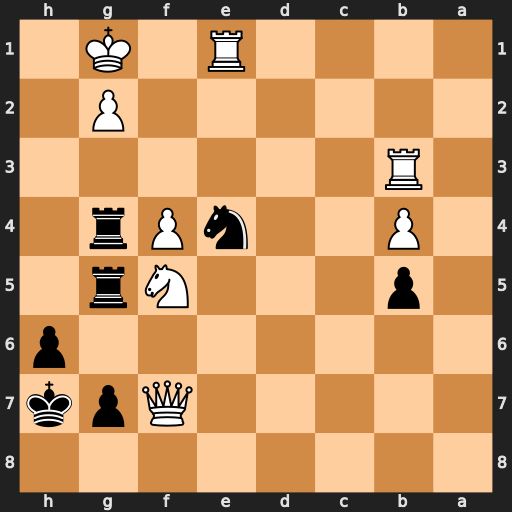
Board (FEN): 8/5Qpk/7p/1p3Nr1/1P2nPr1/1R6/6P1/4R1K1
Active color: b
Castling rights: -
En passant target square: -
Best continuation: Rxg2+ Kf1 Nd2#